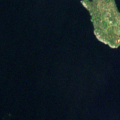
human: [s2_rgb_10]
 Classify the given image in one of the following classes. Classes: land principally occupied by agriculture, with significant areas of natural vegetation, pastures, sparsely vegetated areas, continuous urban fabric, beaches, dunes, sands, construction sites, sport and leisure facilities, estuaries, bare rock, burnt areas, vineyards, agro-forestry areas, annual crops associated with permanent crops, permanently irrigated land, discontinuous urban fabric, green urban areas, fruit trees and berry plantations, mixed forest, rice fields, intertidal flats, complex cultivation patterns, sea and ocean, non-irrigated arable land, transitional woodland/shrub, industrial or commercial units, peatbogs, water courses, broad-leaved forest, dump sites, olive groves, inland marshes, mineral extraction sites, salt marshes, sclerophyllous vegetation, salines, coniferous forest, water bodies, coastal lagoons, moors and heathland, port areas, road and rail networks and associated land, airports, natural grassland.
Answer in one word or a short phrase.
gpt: coniferous forest, water bodies